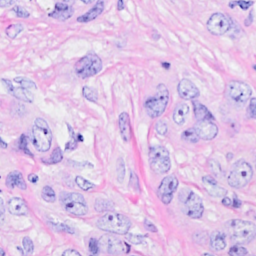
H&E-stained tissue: Breast